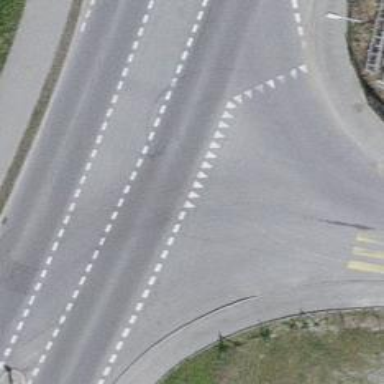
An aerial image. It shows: Road with "give way" sign.